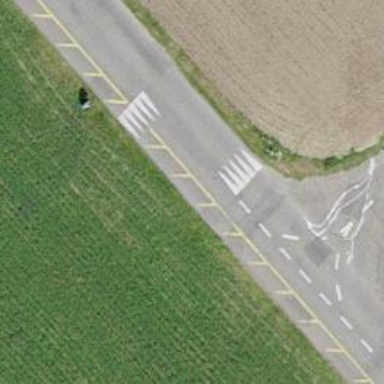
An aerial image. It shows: Table-style traffic calming feature.